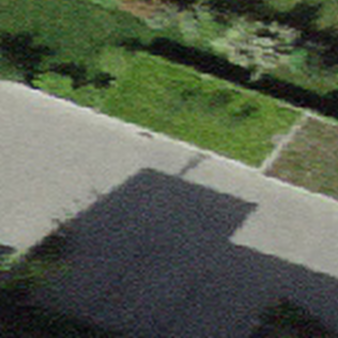
Label: other